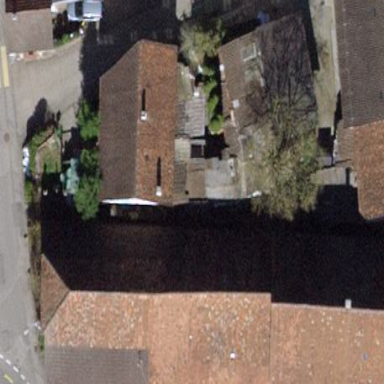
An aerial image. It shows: Simple house.